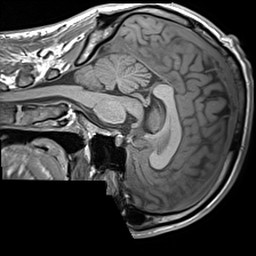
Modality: T1w
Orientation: sagittal
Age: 27
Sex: male
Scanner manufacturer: siemens
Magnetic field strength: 3 T
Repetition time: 1.6 s
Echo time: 0.00236 s